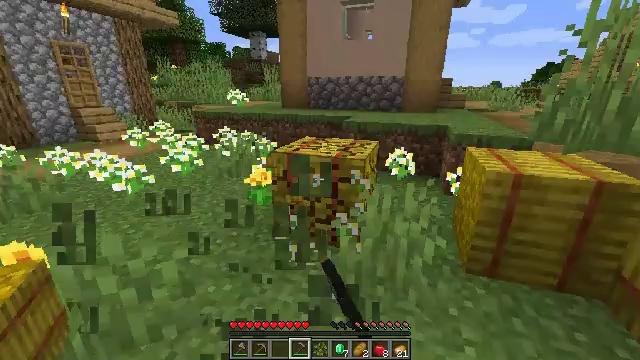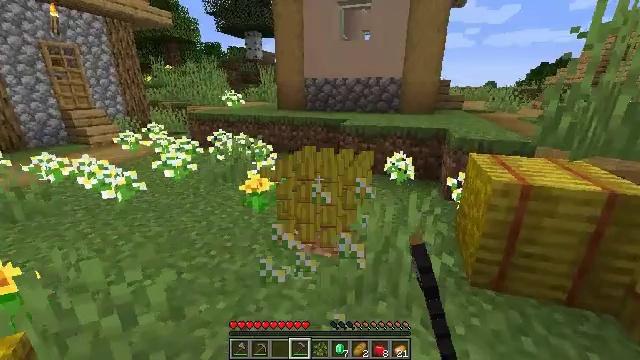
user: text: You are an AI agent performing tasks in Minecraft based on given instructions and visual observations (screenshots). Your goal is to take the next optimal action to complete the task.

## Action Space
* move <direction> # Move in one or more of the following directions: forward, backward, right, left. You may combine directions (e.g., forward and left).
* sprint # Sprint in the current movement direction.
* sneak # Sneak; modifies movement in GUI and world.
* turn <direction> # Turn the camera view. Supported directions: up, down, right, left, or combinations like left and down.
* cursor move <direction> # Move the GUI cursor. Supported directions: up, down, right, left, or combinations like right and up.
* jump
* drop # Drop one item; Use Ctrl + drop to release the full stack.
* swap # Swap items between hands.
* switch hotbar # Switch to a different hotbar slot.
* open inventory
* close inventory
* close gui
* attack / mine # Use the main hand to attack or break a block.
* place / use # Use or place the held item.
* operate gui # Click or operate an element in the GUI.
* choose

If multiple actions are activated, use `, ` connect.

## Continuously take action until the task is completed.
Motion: motion action
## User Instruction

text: Mine the azure bluet flower.
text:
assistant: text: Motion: move forward, attack / mine
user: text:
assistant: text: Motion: attack / mine